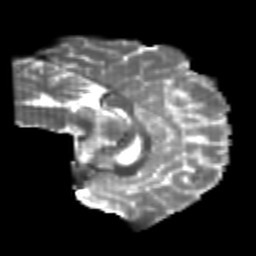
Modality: T2w
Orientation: sagittal
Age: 21
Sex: male
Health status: healthy
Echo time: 0.074 s